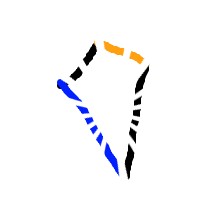
Shape: kite